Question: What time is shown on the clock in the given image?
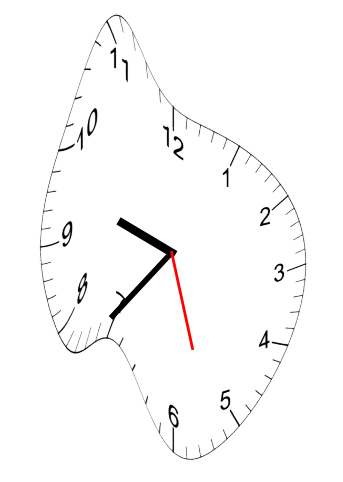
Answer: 09:36:27